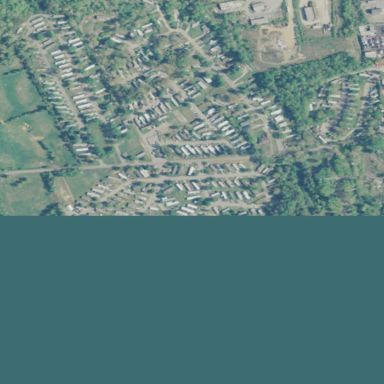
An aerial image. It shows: Residential area known as trailer park.